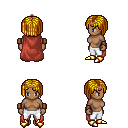
a pixel art fantasy rpg character, female body template, human, dark skin, maroon cape, white pants, blonde pageboy hairstyle, bronze tiara, leather bracers, gold boots, four views (front, back, left, right), 2x2 character sprite sheet, small pixel art, hard edges, no anti-aliasing